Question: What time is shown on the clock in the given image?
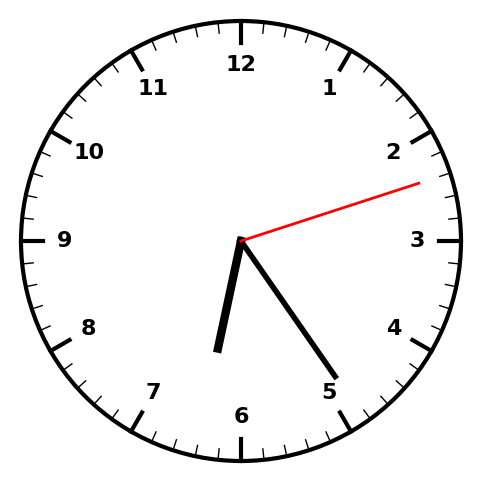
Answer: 06:24:12